Question: What I'm trying to accomplish is simply to create a small 2-4dp padding border around my imageview. The result (looks correct in ADT but this is what it looks like on a device):

Notice that there is 5 px in top and 7 px space left/right/bottom (this is for hdpi device)
This is my xml for the row:
'''
<?xml version="1.0" encoding="utf-8"?>
<RelativeLayout xmlns:android="http://schemas.android.com/apk/res/android"
android:layout_width="match_parent"
android:layout_height="match_parent"
android:paddingLeft="5dp"
android:paddingRight="5dp"
android:paddingTop="2dp">
<RelativeLayout
android:layout_width="50dp"
android:layout_height="50dp"
android:background="@android:color/white"
android:layout_alignParentRight="true"
android:layout_centerVertical="true">
<ImageView
android:src="@android:color/black"
android:id="@+id/row_image"
android:scaleType="centerCrop"
android:layout_width="match_parent"
android:layout_height="match_parent"
android:layout_margin="4dp"
android:layout_centerInParent="true"/>
</RelativeLayout>
</RelativeLayout>
'''
I've tryed everything: Adjustviewbounds, centerCrop, wrap_content, match_parent, center, centerInside, height=46/width=46, . Any new suggestions will be greatly appreciated, layout_gravity=center.
Edit new info: So I tryed removing android:layout_alignParentRight="true" and android:layout_centerVertical="true" and now the padding/margin looks correct BUT its not placed to the right side.
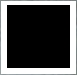
Answer: So the culprint was android:layout_centerVertical="true" . Somehow it moves the layout so it centers incorrect.